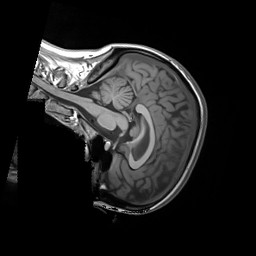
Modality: T1w
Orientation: sagittal
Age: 24
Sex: female
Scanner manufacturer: siemens
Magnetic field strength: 3 T
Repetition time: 1.55 s
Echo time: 0.00234 s